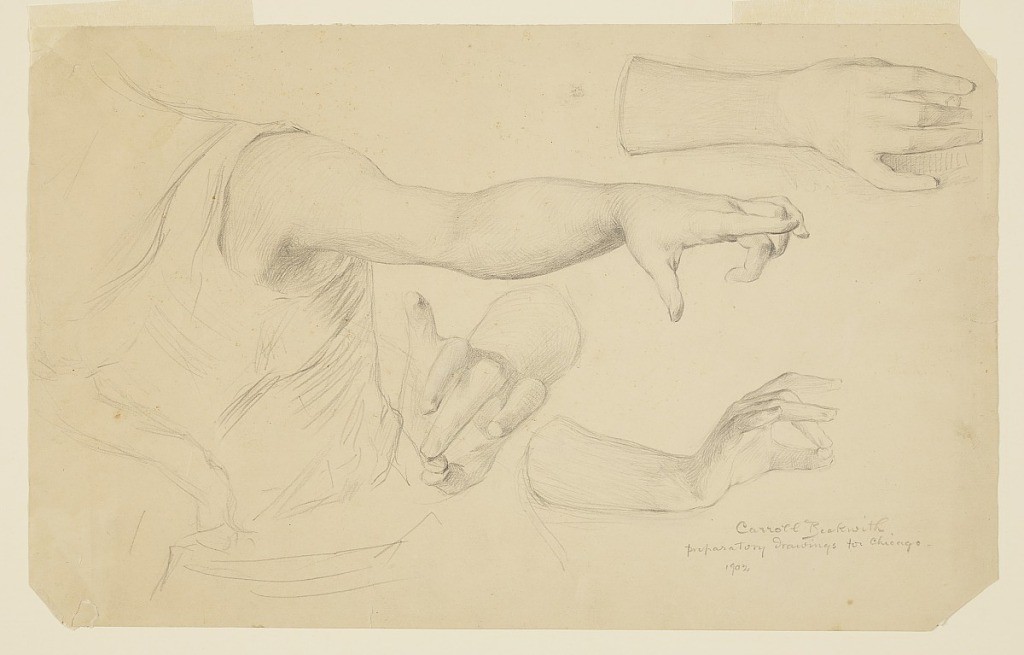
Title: Studies of Hands for Dome of Manufactures and Liberal Arts Building, World's Columbian Exposition, Chicago, IL
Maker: J. Carroll Beckwith, American, 1852–1917
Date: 1891–92
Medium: Graphite on paper
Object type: Drawing
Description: Sketch of the left side of the torso of a woman in a sleeveless garment, pointing with left arm extended at level of shoulder; three studies of hands to right.